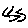
Label: zigzag